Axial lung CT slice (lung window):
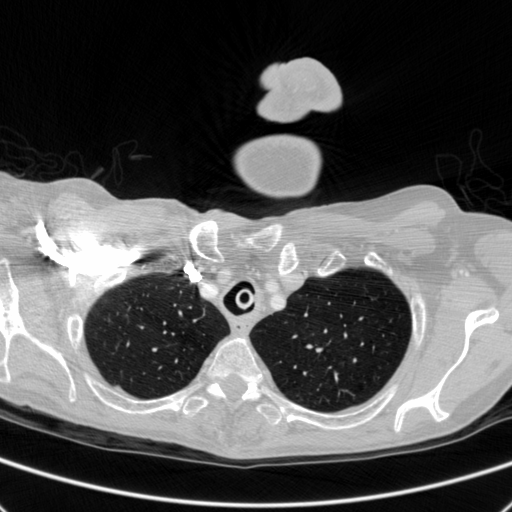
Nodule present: no